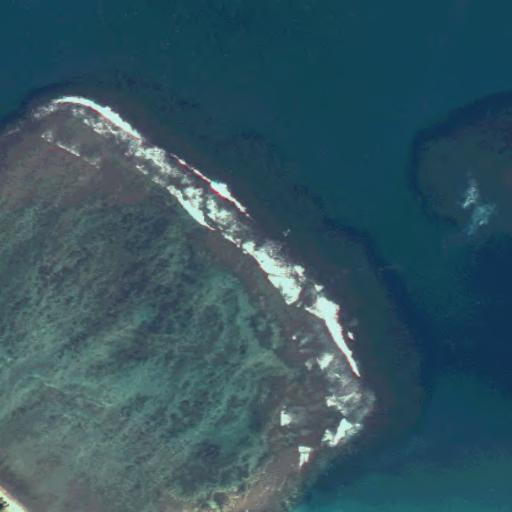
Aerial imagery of bar in Hawaii named Wahi o Pua containing only unknown